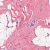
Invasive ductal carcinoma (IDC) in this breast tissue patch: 0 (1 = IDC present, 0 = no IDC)